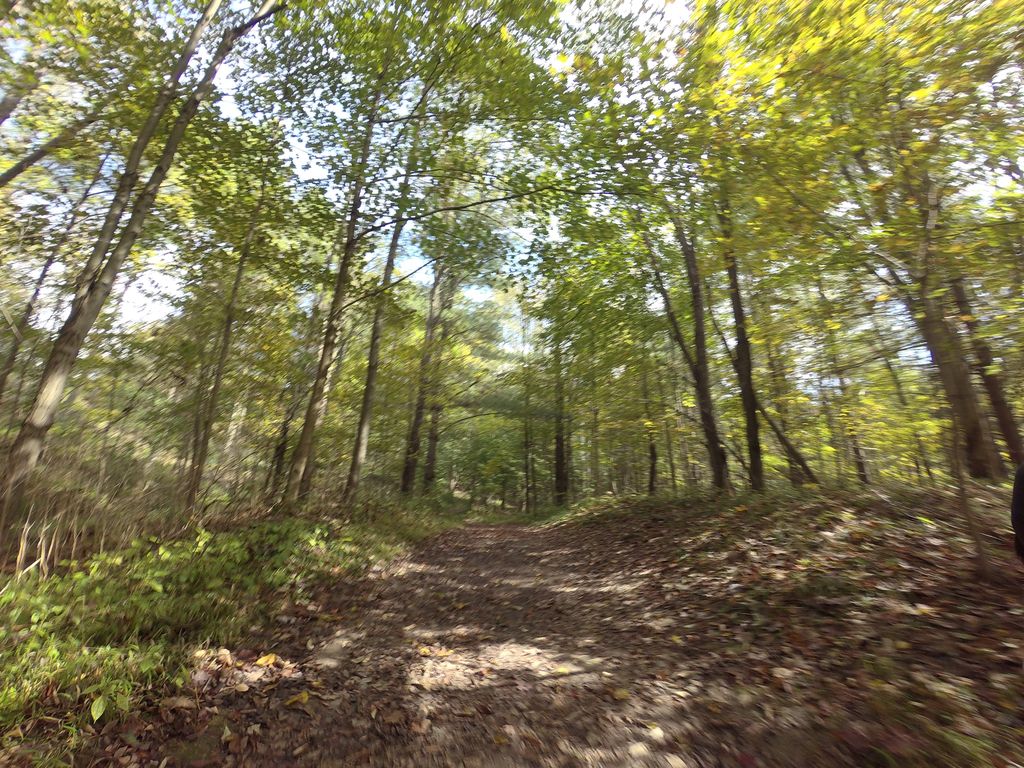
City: hamilton